Question: I have found a strange bug in the latest release of magento: Advanced Search tool doesn't work properly.
What have I done:
- - - - - - - -
I have no result using as search attribute the "Name" of the product.
Seems that another user has the same issue: <URL>
If you see the entity table in the database, you can see the attribute "71" with the name of the product. Attribute 71 is the "Name" Magento Attribute.

If I try to read the Magento code at app/code/core/Mage/CatalogSearch/Model/Advanced.php and debug it, I can see this command:
'''
$this->getProductCollection()->addFieldsToFilter($allConditions);
array(1) {
["catalog_product_entity_varchar"] => array(1) {
[71] => array(1) {
["like"] => string(9) "%Test 1%"
}
}
}
'''
but Magento doesn't show me any result.
'''
array(1) {
["catalog_product_entity"] => array(1) {
["sku"] => array(1) {
["like"] => string(6) "%test%"
}
}
}
'''
Is a Magento Bug?
Update: If I add the default category to the list of the product categories, seems that it works. Is a normal Magento behaviour?
thanks
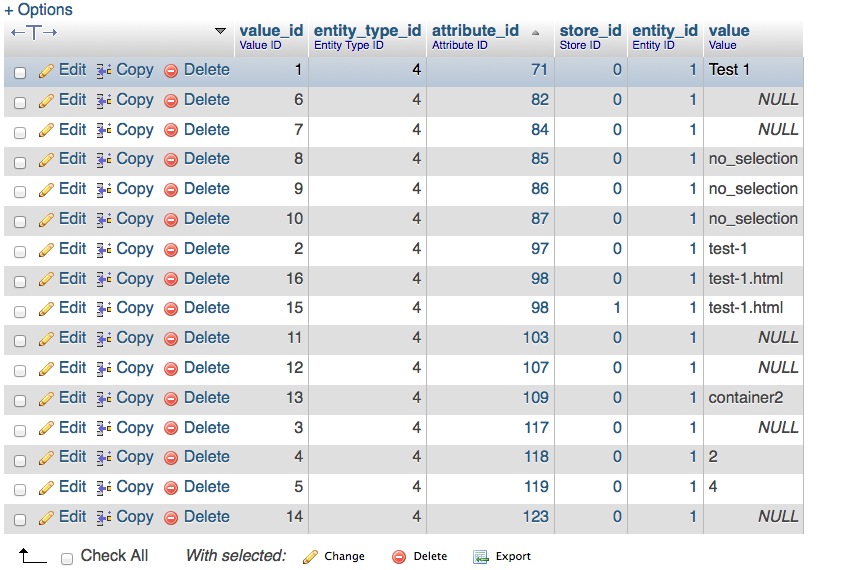
Answer: This is probably a bug in mysql 5.6 due to how the advanced search query is done. There is a work around in this bug report.
<URL>